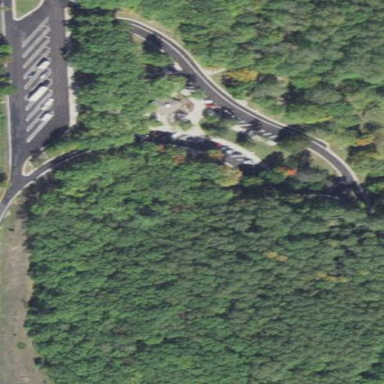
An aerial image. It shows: Rest area on the road.